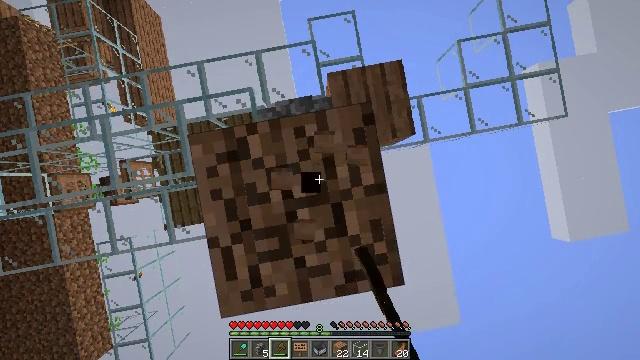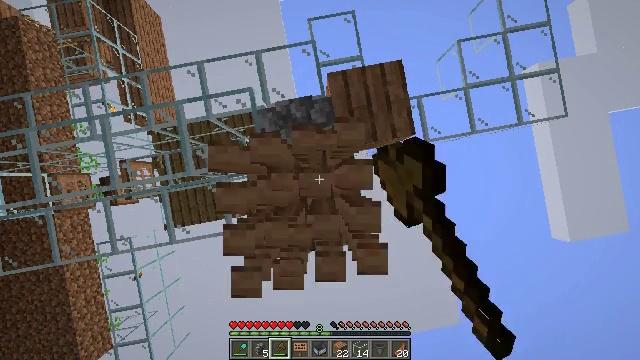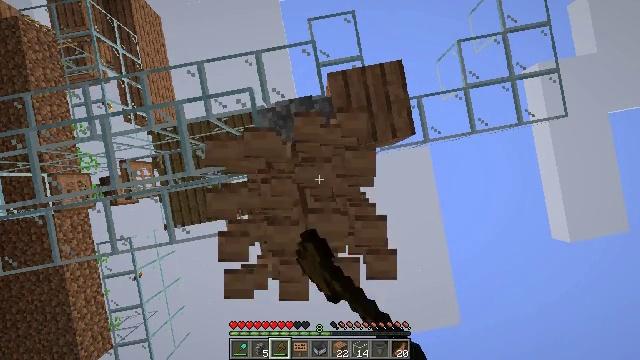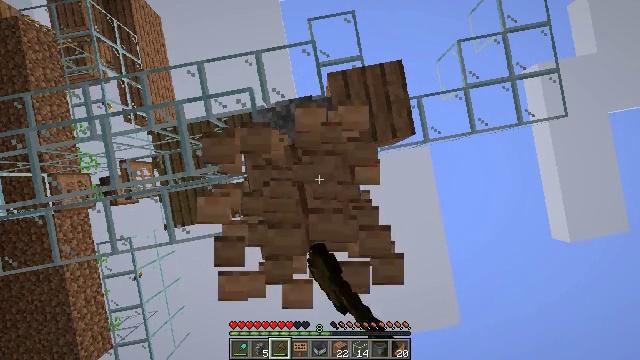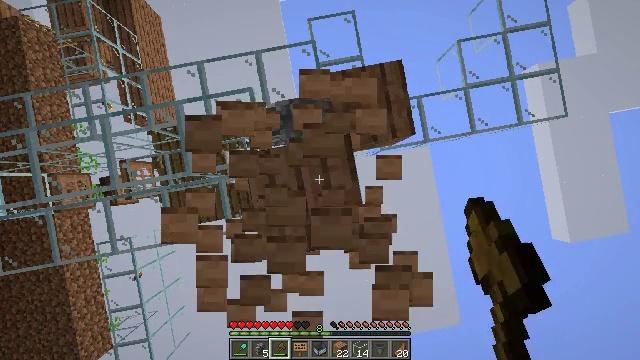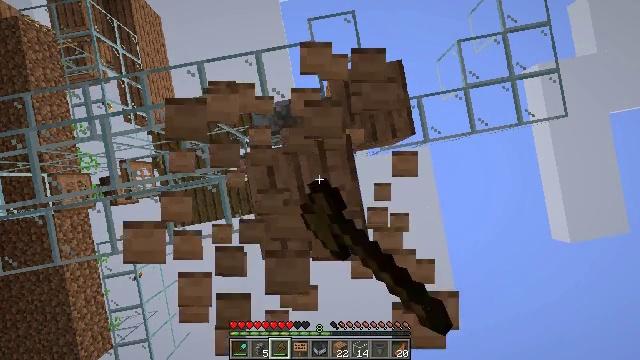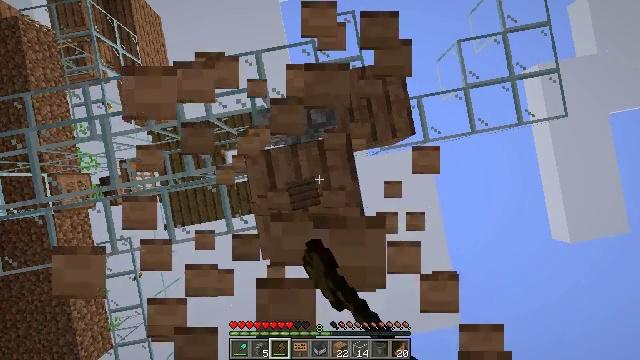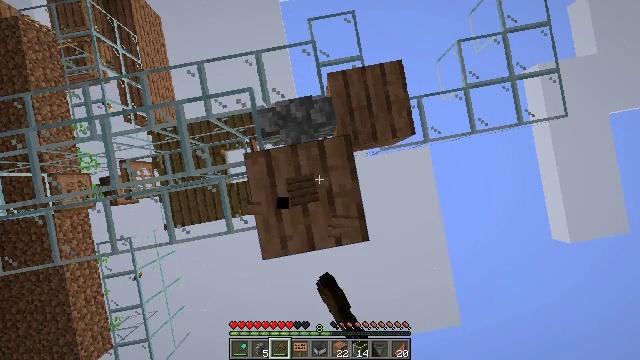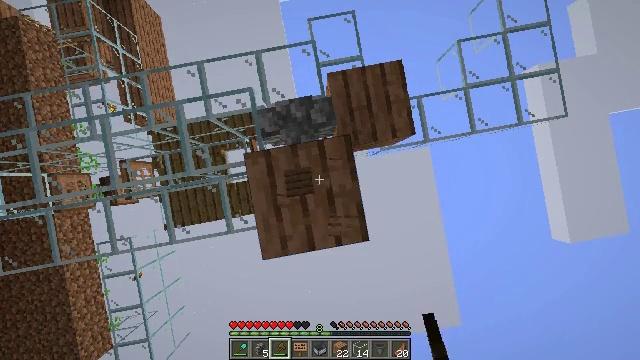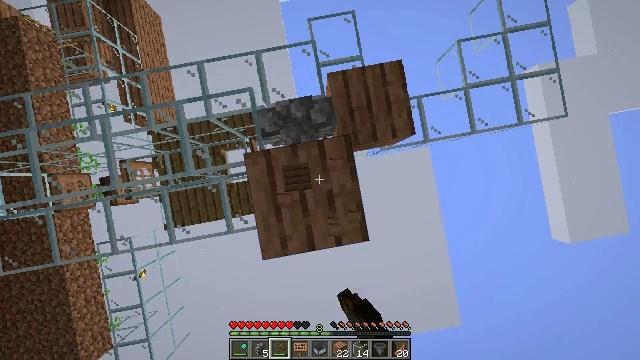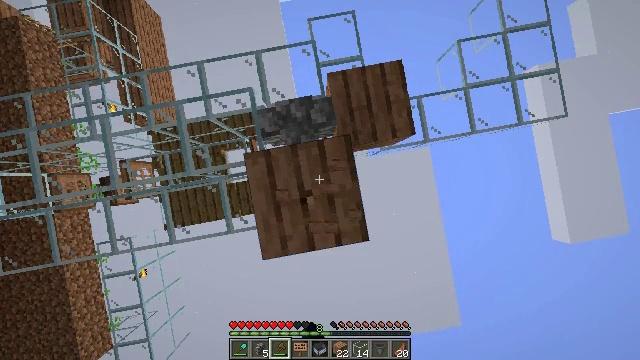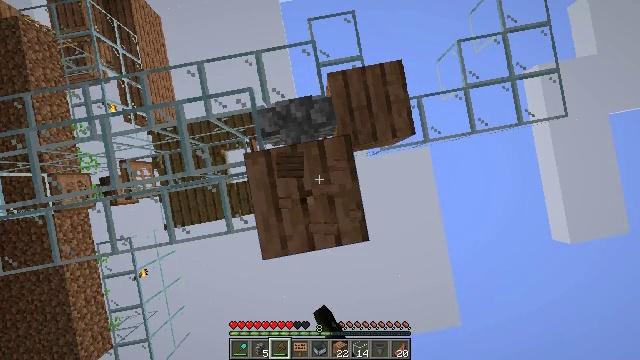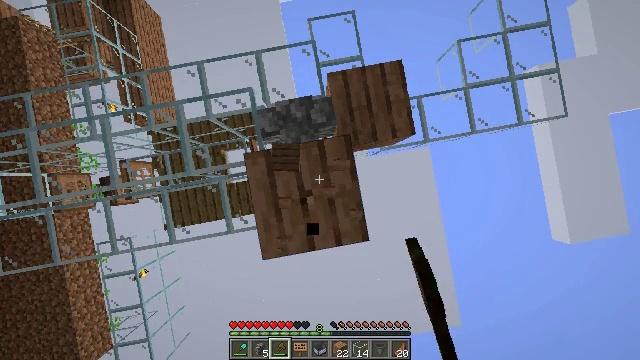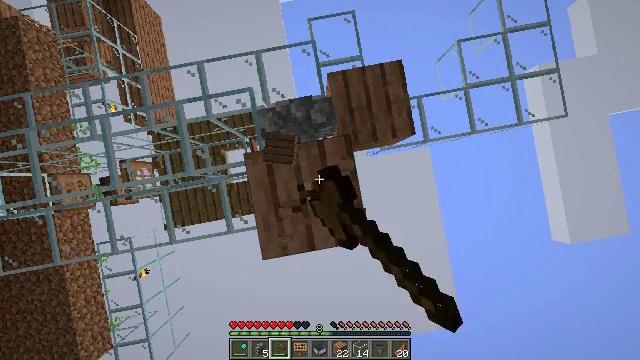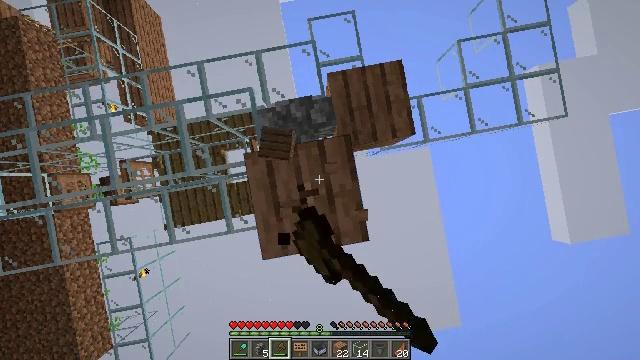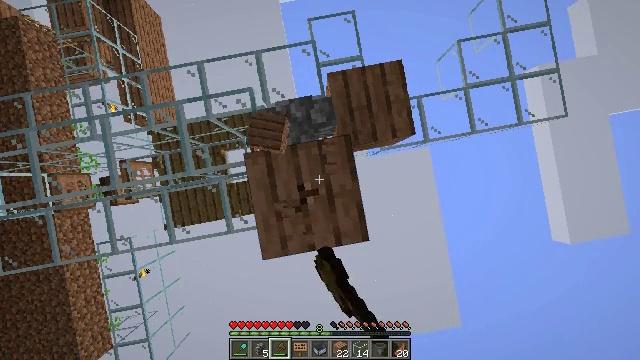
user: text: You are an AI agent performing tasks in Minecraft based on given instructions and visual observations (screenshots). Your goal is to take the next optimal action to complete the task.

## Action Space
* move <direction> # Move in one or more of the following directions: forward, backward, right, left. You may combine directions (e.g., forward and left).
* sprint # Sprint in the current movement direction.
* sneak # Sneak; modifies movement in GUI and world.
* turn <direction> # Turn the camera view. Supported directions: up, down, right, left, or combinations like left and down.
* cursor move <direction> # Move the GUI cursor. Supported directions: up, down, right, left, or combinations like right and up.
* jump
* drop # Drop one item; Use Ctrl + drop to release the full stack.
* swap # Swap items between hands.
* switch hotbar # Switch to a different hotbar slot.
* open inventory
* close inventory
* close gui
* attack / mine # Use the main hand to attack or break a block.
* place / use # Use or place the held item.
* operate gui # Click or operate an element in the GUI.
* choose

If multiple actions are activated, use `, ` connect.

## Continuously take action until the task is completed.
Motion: motion action
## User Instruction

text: Attack the jungle planks to collect them.
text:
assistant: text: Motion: attack / mine
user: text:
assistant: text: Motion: attack / mine
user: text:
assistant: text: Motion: attack / mine
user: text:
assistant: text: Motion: attack / mine
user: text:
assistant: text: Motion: attack / mine
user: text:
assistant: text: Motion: attack / mine
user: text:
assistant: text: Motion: attack / mine
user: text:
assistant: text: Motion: attack / mine
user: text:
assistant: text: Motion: attack / mine
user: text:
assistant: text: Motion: attack / mine
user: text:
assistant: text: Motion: attack / mine
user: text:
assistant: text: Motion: attack / mine
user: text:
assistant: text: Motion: attack / mine
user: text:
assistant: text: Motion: attack / mine
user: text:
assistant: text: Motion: attack / mine
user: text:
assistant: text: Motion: attack / mine
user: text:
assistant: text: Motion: attack / mine
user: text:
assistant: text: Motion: attack / mine
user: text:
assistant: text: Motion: attack / mine
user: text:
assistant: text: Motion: attack / mine
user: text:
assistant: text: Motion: attack / mine
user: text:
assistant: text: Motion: attack / mine
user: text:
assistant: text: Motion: attack / mine
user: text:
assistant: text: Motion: attack / mine
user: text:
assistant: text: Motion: attack / mine
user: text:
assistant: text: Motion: attack / mine
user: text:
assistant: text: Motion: attack / mine
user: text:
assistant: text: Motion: attack / mine
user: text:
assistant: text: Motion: attack / mine
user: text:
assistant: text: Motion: attack / mine